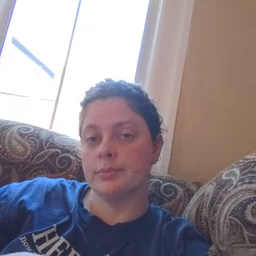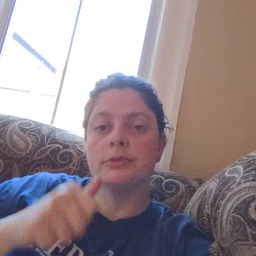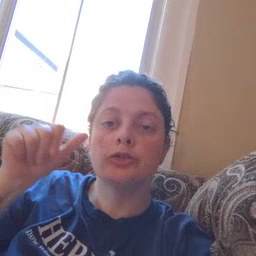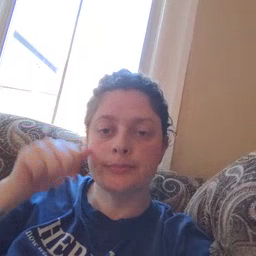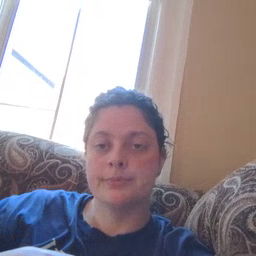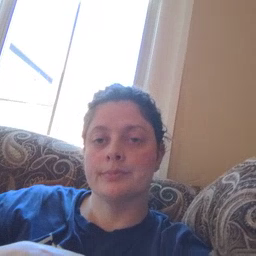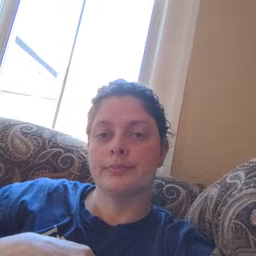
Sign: yesterday